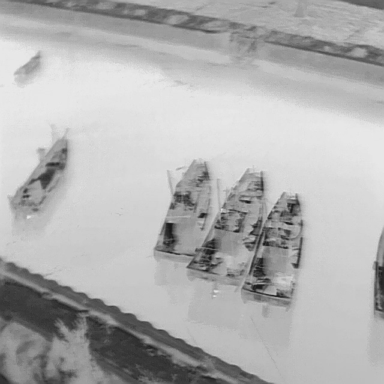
There are six bulk_carriers in the infrared image.